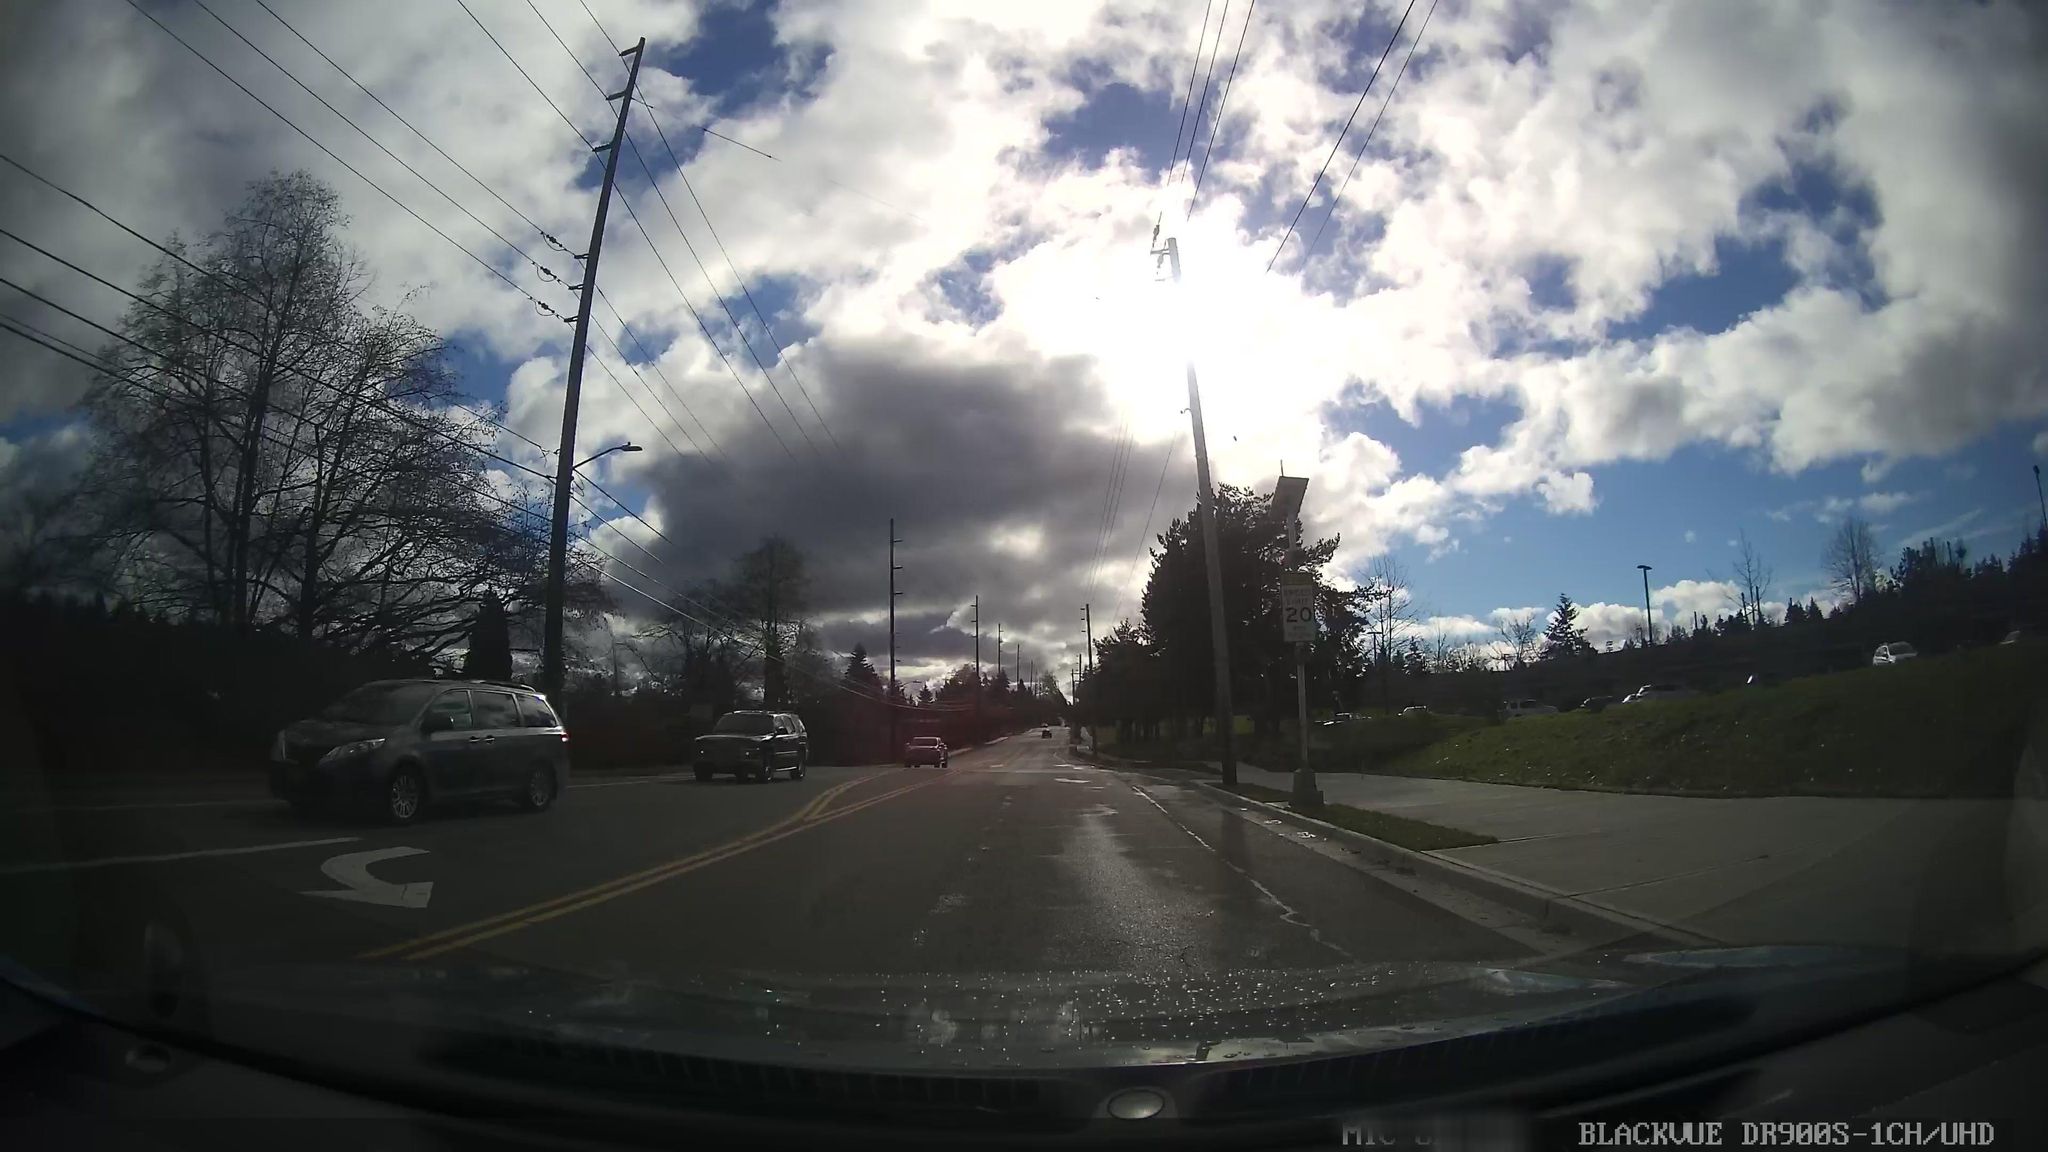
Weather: cloudy
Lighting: day
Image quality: good
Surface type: driving surface
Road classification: tertiary
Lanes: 2
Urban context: urban centre
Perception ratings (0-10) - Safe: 5.35, Lively: 2.17, Beautiful: 5.39, Boring: 3.46, Depressing: 1.79, Wealthy: 0.98